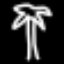
Label: palm tree